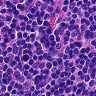
Metastatic tissue present: no